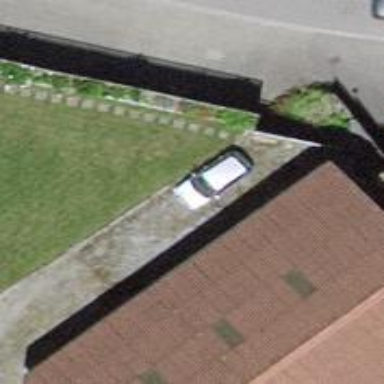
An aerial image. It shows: Garage.